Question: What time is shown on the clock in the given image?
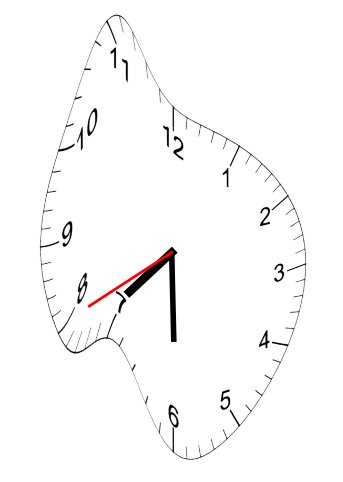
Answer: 07:29:40